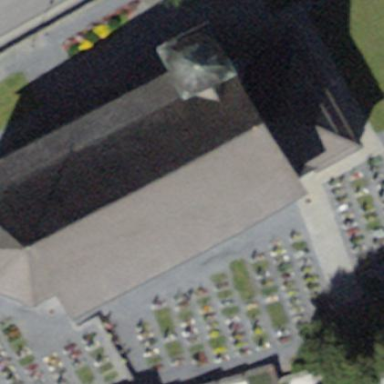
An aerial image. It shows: Cemetery.